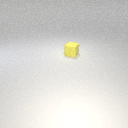
small yellow rubber cube